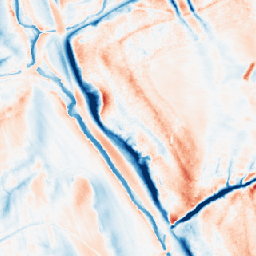
Category: classical
Decomposition family: gaussian_anisotropic
Decomposition parameters: sigma_x: 10
sigma_y: 2
Upsampling method: nearest
Upsampling parameters: scale: 8
Upsampling scale: 8